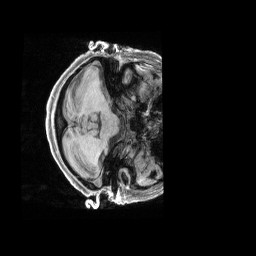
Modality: T1w
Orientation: axial
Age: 64
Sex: female
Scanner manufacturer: siemens
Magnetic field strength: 3 T
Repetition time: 2.4 s
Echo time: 0.00228 s